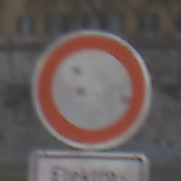
Verkehrszeichen: VerbotFahrzeugeAllerArt
Zusatzzeichen unten: BesondereFahrzeugeUndTransportgueter11
Umgebung: Outdoor, Suburban
Tageszeit: MorningAfternoon
Wetter: PartlyCloudy
Licht: Natural
Jahreszeit: NotSpecified
Kontrast: HighContrast